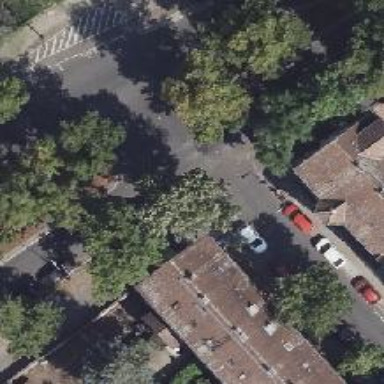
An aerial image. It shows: There is parking obstacle present.